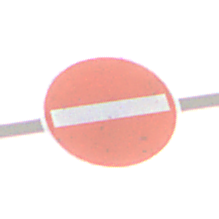
Verkehrszeichen: VerbotDerEinfahrt
Umgebung: Outdoor, Nature
Tageszeit: SunriseSunset
Wetter: PartlyCloudy
Licht: Natural
Jahreszeit: NotSpecified
Kontrast: HighContrast